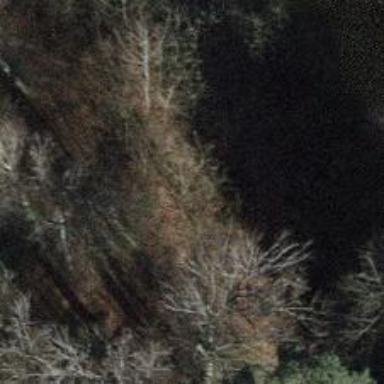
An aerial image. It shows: Set of steps along trail with excellent visibility.